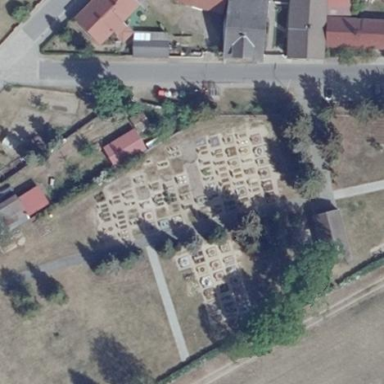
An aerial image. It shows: Cemetery.